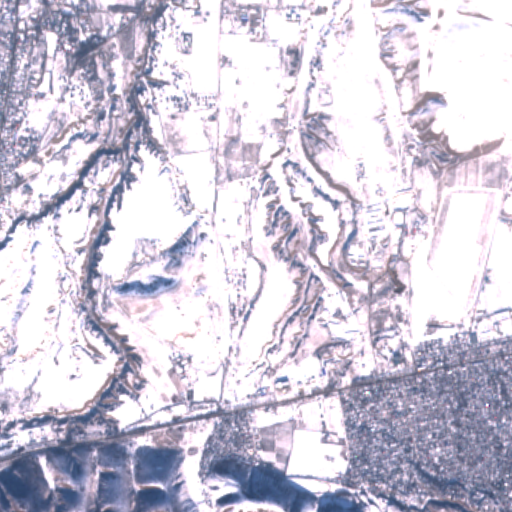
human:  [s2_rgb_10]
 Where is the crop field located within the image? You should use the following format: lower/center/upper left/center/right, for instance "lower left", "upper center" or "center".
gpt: The crop field is located in the lower center of the image.
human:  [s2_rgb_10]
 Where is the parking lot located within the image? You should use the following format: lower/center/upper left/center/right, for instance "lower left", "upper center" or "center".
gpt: The parking lot is located in the upper center of the image.
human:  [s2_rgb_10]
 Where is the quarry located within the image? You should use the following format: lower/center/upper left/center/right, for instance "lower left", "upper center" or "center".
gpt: The quarry is located in the lower center of the image.
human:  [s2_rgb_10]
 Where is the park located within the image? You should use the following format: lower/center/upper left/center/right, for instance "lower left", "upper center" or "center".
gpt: There is no park in the image.